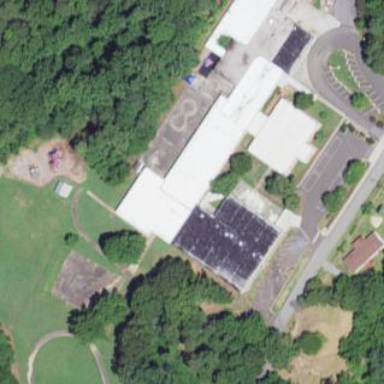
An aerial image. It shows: School.